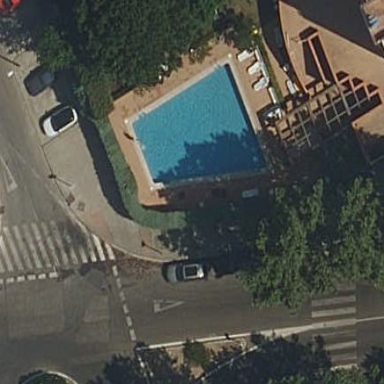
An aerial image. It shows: Swimming pool located in leisure land.